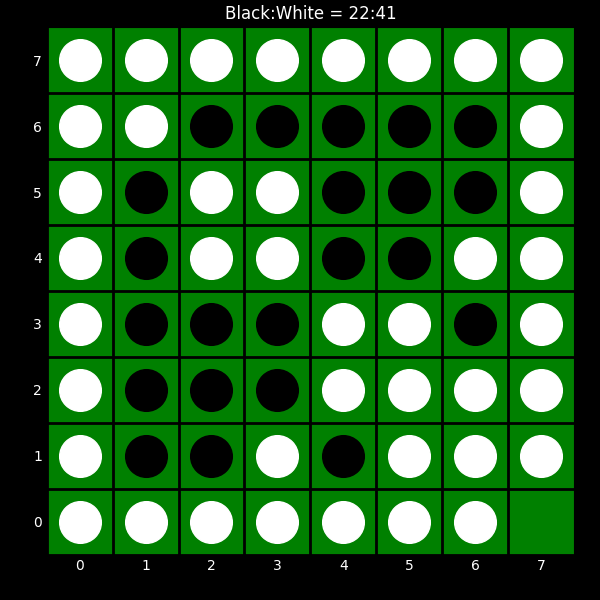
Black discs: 22
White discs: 41